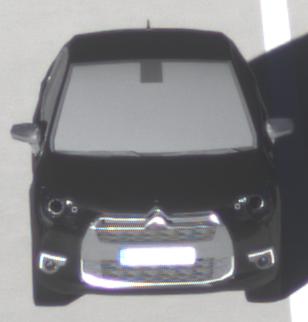
Make: Citroen
Model: DS 4 VTi 120
Detailed model: DS 4
Model produced from: 2011/05
Model produced until: 2015/01
Doors: 5
Color: black
Road condition: dry road
Daytime: sunrise or sunset
Contrast: high contrast